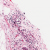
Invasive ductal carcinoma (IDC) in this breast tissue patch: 0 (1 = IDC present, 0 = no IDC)